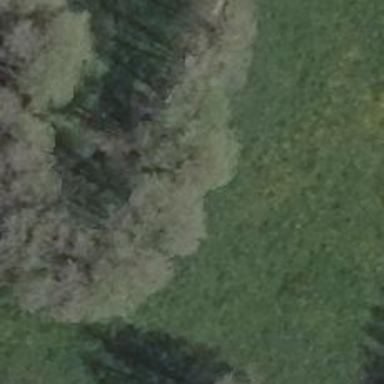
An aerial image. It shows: Row of trees in natural setting.